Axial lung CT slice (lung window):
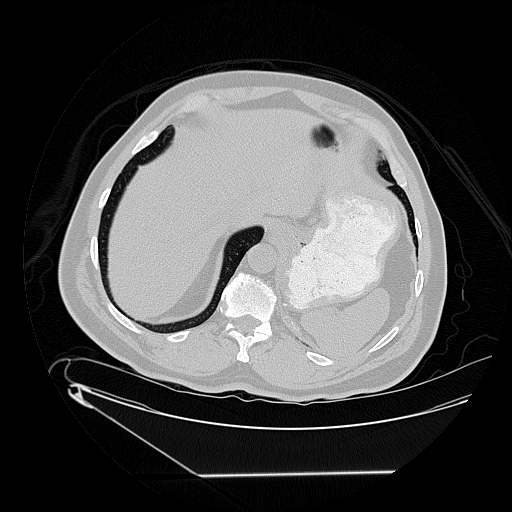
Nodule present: no